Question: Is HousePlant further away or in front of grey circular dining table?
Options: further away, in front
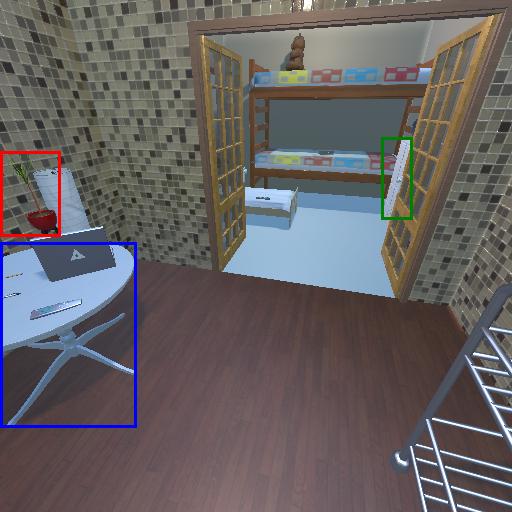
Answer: further away